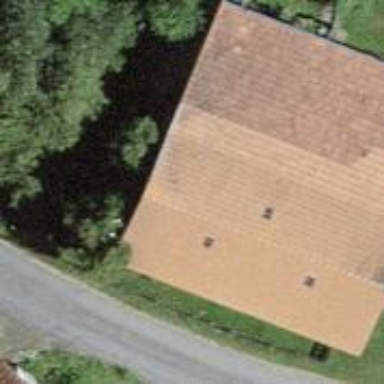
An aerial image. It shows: Barn.